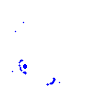
Particle: kaon